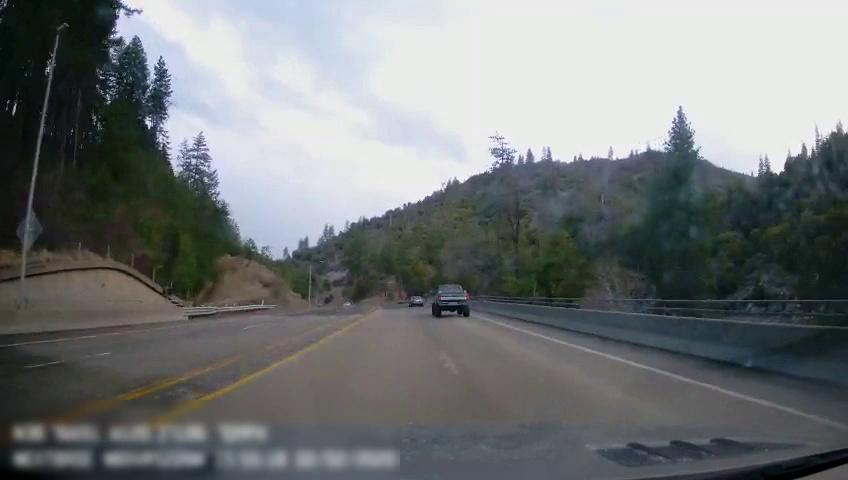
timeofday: Day
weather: Sunny
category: Drivable Space
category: Vehicles | Car
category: Vehicles | Truck
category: Lanes | Current Lane
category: Lanes | Current Lane
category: Lanes | Alternate Lane
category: Lanes | Alternate Lane
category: Lanes | Alternate Lane
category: Lanes | Alternate Lane